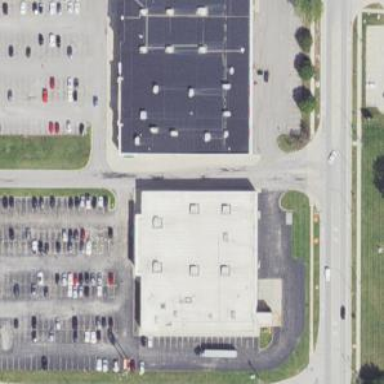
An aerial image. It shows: Fitness center building.